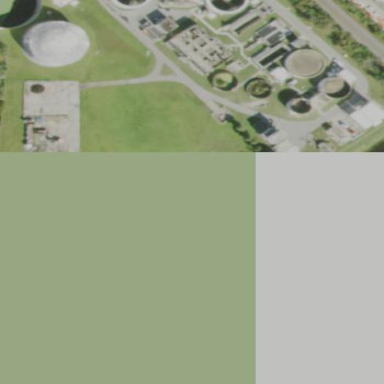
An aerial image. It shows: Wastewater plant.